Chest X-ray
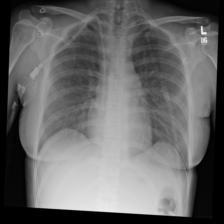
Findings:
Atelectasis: negative
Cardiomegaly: negative
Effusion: negative
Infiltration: negative
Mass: negative
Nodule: negative
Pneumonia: negative
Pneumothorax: negative
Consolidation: negative
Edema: negative
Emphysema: negative
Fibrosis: negative
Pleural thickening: negative
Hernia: negative